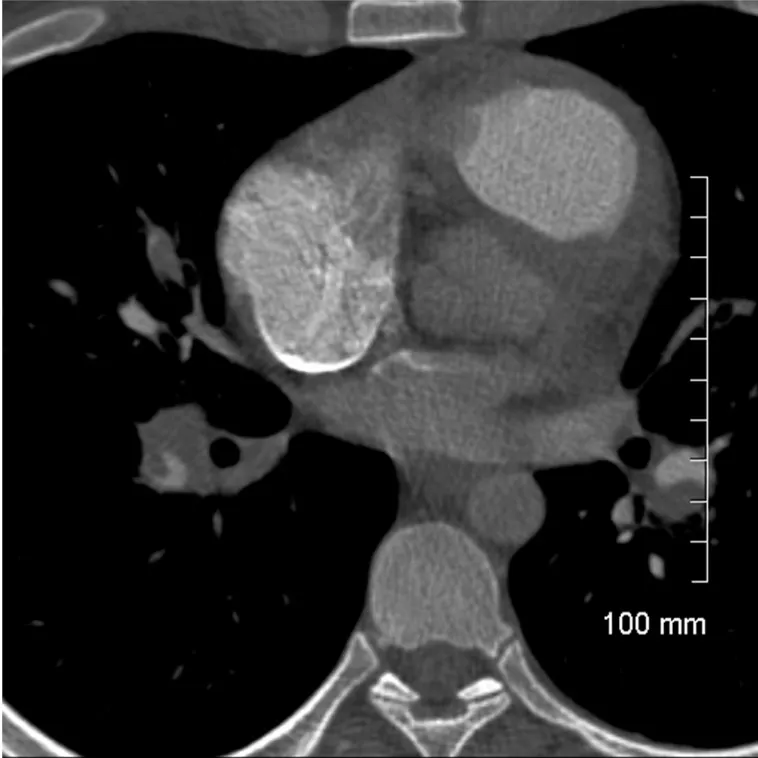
CT pulmonary angiogram demonstrating bilateral pulmonary emboli with contrast present in the left atrium suggesting PFO.
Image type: radiology (ct)